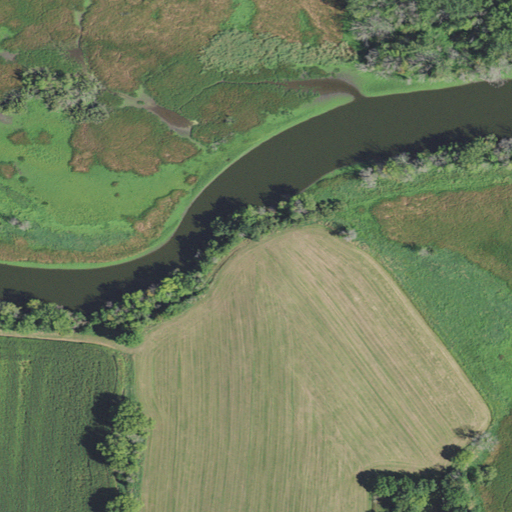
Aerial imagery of cape in Wisconsin named Wolfs Point containing cultivated crops, herbaceous wetlands, open water, woody wetlands, and pasture